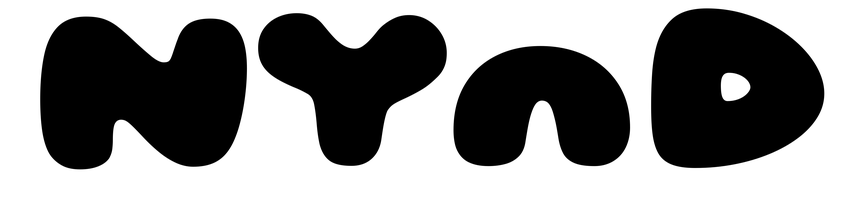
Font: Gluten_Black